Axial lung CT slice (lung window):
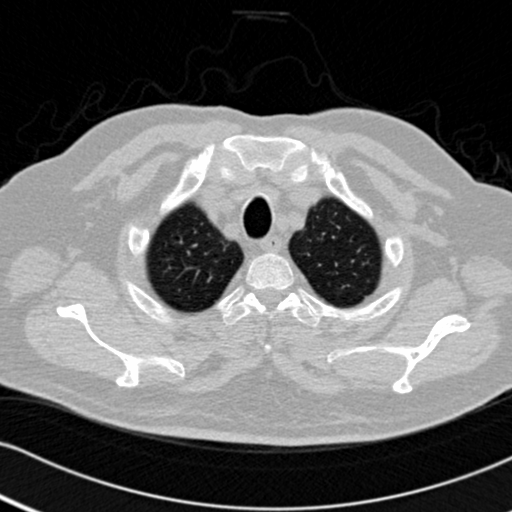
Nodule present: no